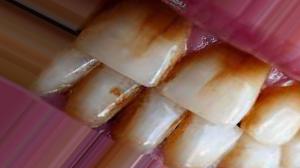
Condition: Tooth Discoloration